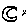
Label: moon